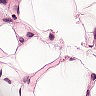
Metastatic tissue present: no